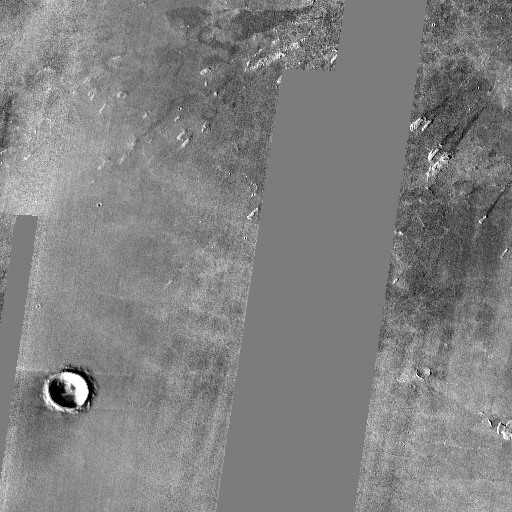
Crater classes present: Background, Other